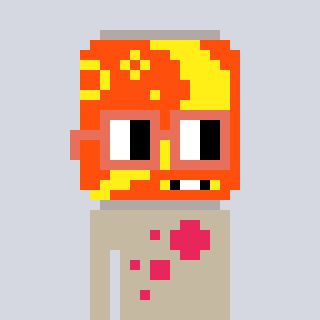
a pixel art character with square orange glasses, a pop-shaped head and a bege-colored body on a cool background